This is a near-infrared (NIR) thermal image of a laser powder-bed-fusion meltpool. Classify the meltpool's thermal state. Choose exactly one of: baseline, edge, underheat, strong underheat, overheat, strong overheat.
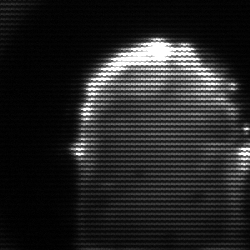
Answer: baseline